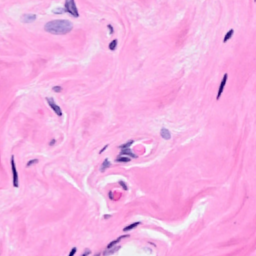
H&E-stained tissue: Breast